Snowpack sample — Rabbit Ears Pass, Jackson County, Colorado, USA (12/17/25, 1:08 PM MST)
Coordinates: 40.387, -106.625
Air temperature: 34 °F
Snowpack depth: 46 cm
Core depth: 30 cm
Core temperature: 24.8 °F
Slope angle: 6°, slope face: 165°
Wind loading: medium
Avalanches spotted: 0
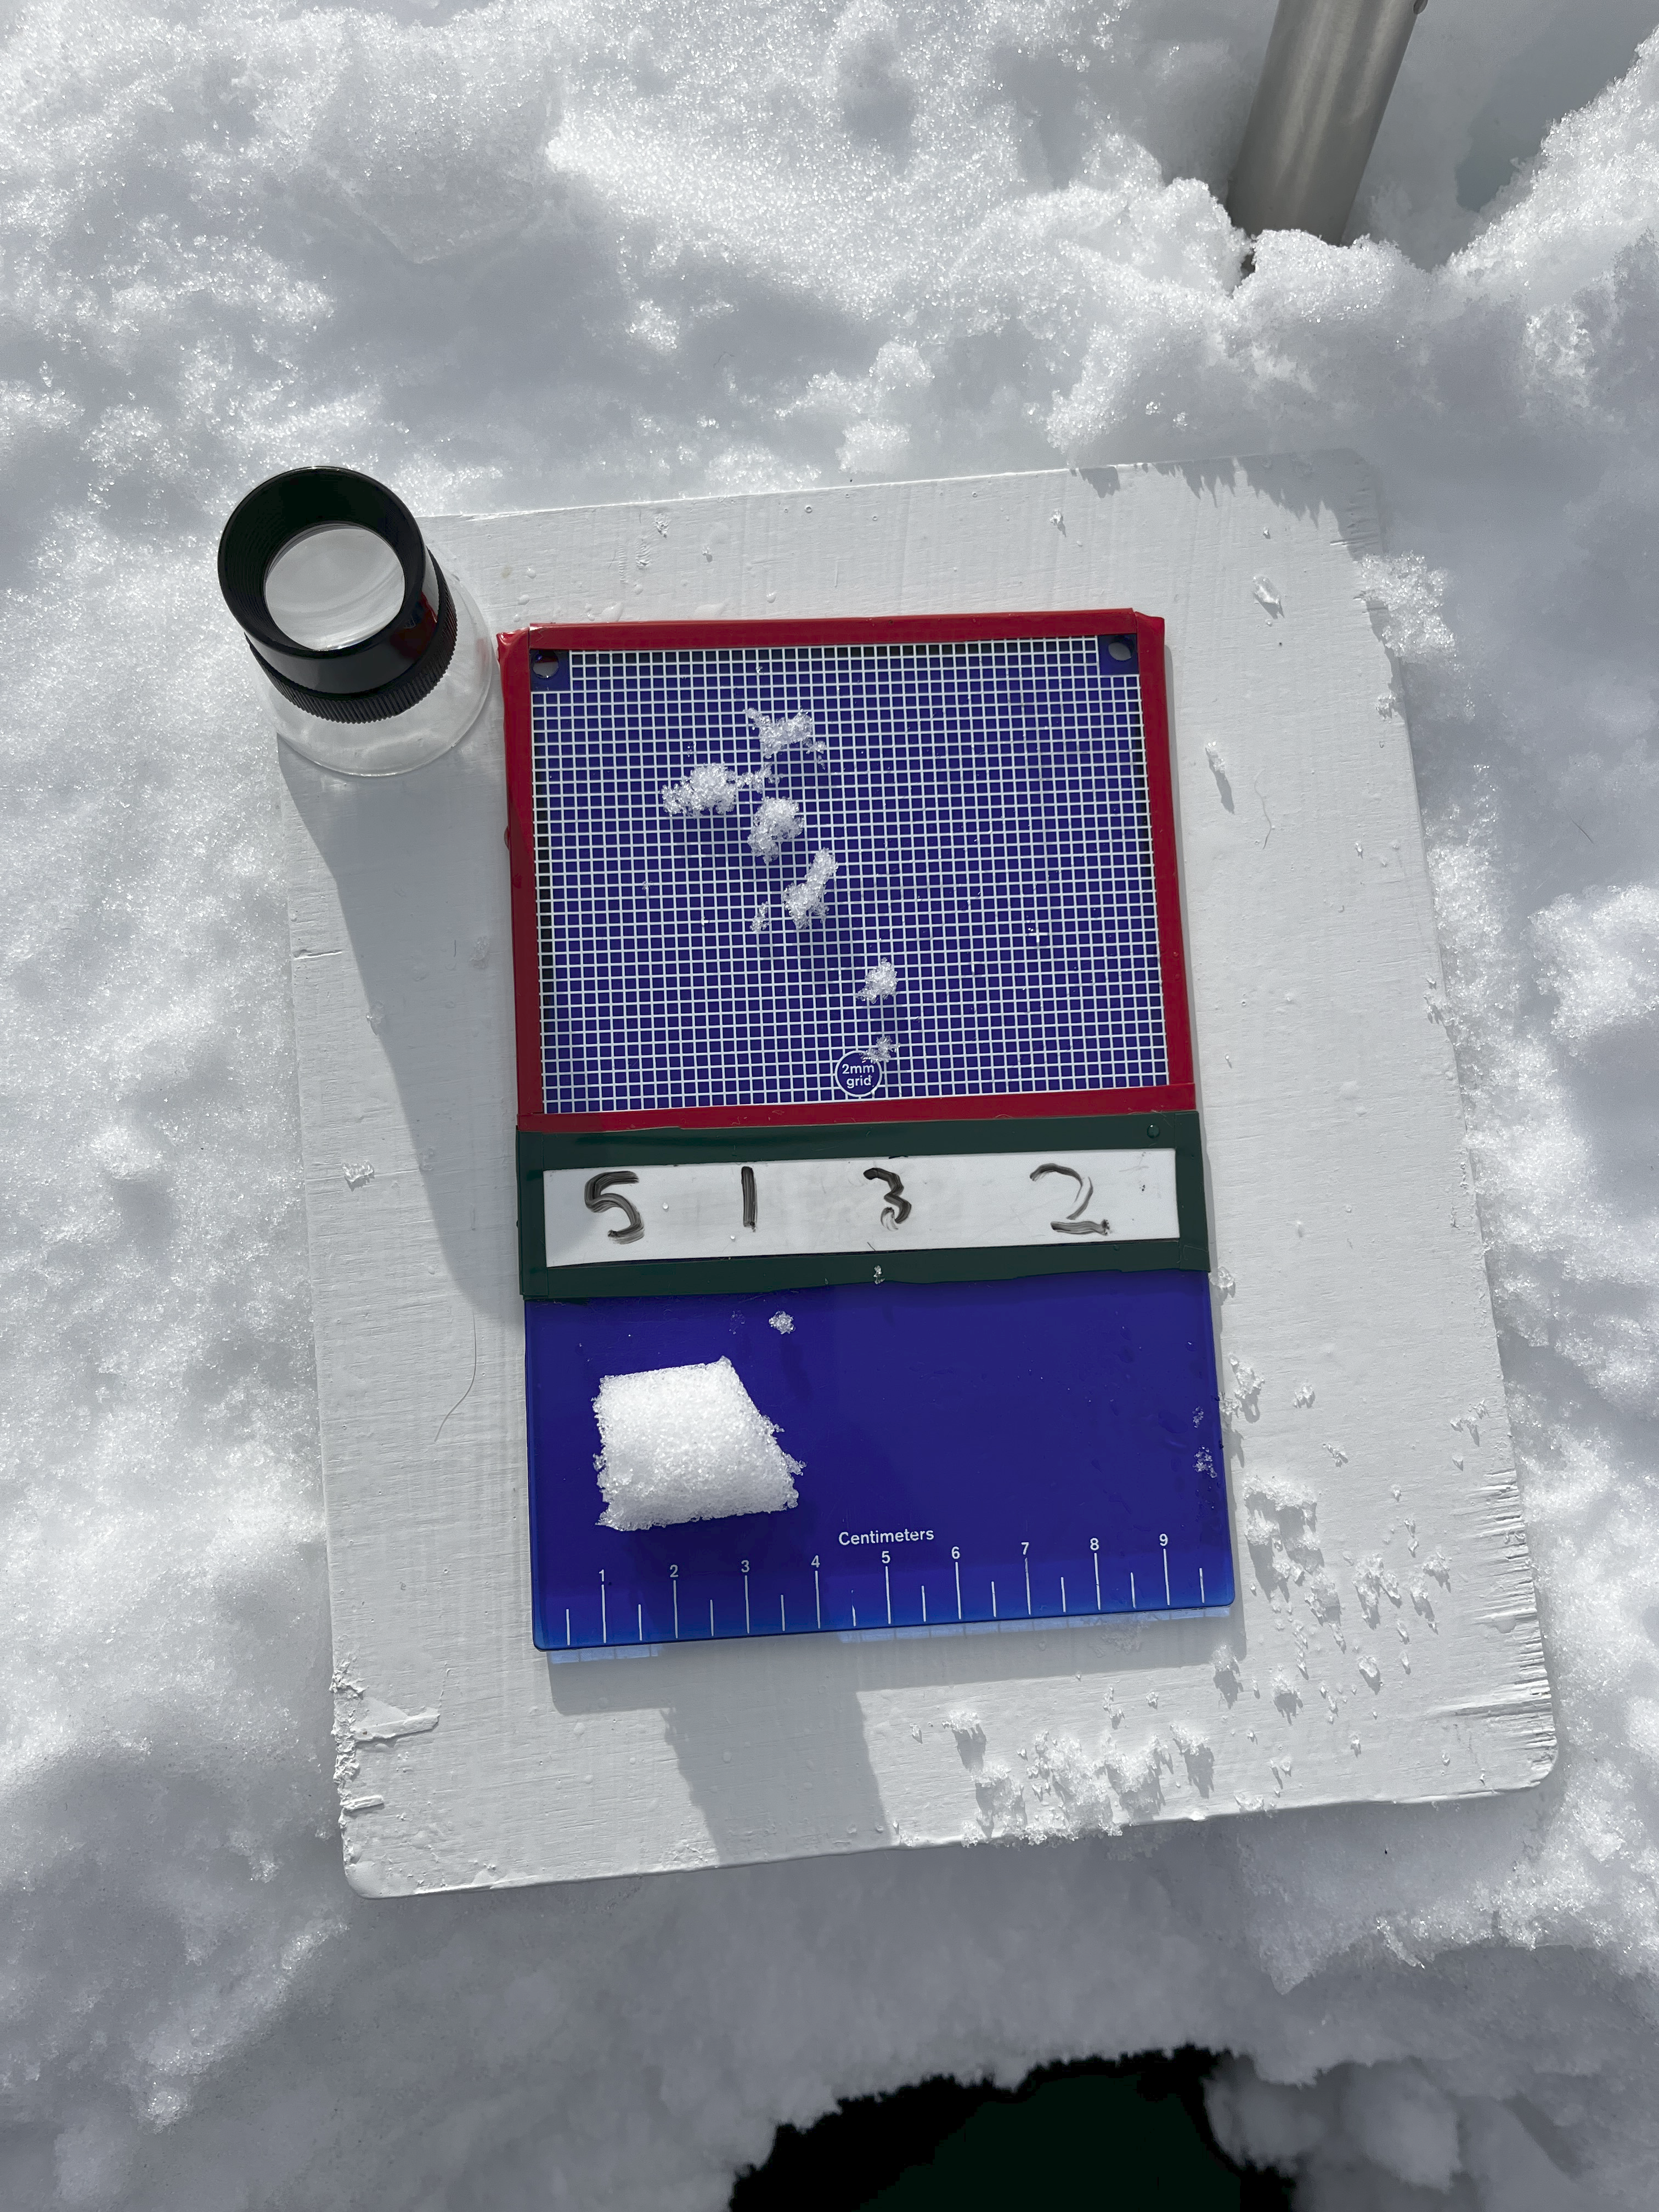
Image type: crystal_card
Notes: No avalanches spotted nearby, although collected in a meadowy area with minimal risk on this face of the pass.